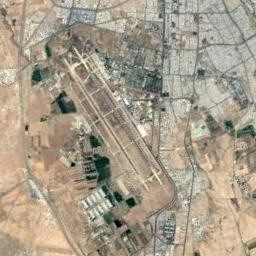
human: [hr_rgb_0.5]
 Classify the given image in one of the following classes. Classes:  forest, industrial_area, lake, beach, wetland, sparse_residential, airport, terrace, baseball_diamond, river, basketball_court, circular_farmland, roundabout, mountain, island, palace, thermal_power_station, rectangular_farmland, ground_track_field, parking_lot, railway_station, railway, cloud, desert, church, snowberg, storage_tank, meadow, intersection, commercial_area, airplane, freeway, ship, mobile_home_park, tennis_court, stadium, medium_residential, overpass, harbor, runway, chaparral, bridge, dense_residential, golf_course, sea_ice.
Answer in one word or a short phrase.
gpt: airport